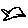
Label: fish